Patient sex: F
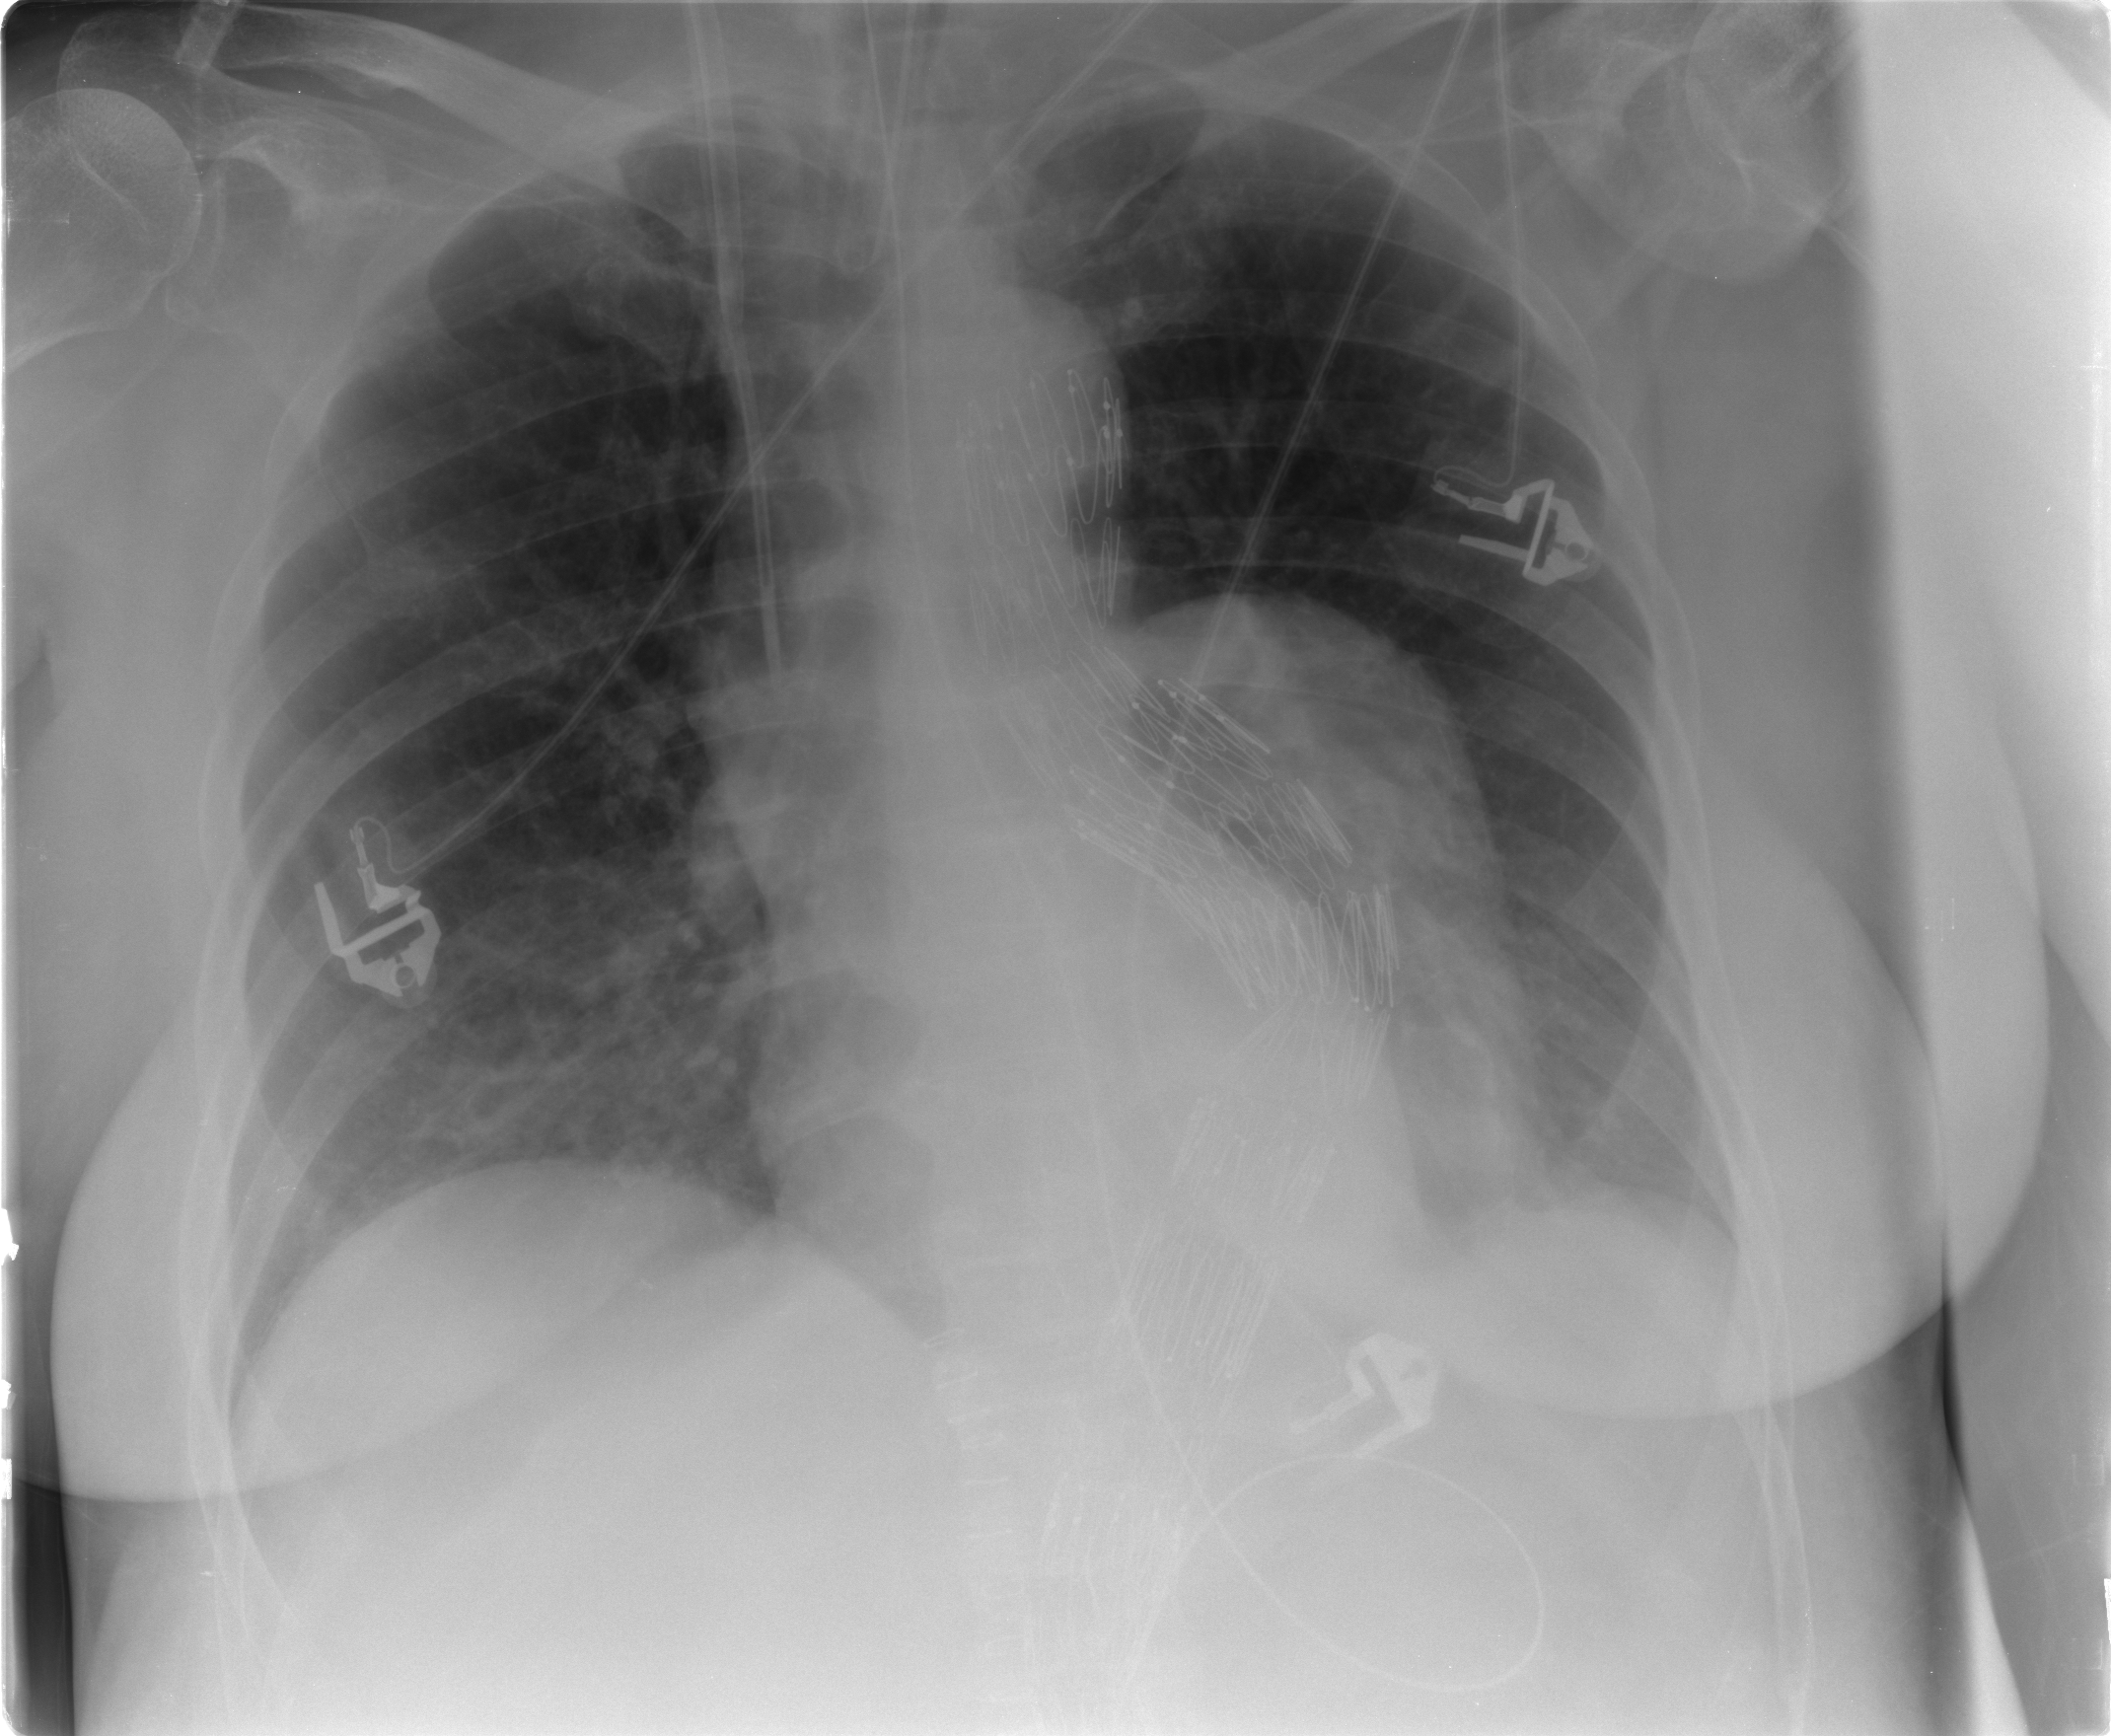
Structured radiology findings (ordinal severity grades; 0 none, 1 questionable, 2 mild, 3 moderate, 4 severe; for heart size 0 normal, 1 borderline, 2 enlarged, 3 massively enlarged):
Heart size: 0
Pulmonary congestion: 0
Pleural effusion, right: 0
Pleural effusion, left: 0
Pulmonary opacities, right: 0
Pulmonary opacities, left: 0
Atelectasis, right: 2
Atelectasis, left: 2